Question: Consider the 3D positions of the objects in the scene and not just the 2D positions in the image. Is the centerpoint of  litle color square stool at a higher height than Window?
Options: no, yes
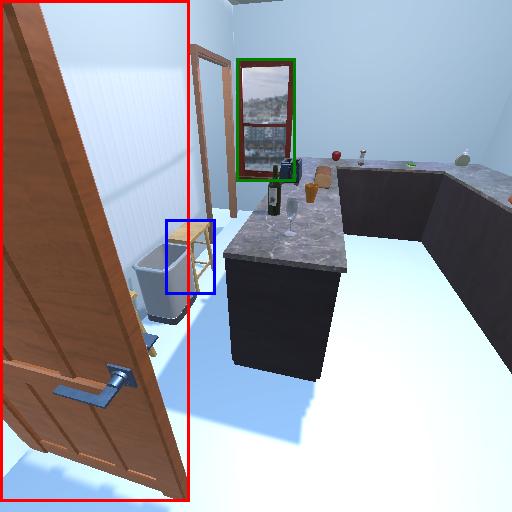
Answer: no